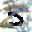
Label: 5